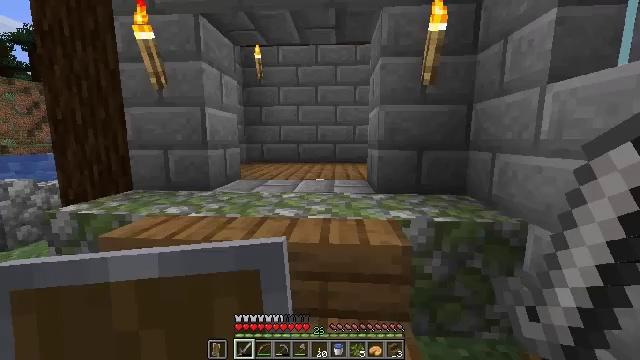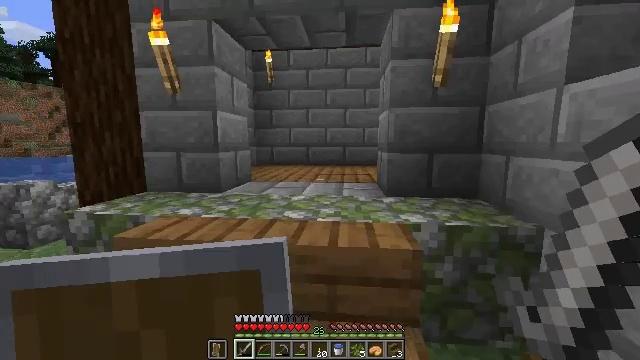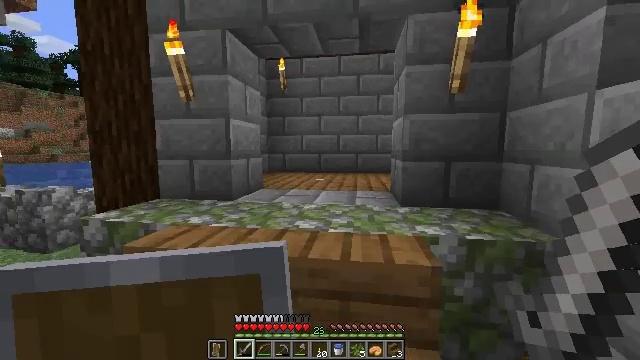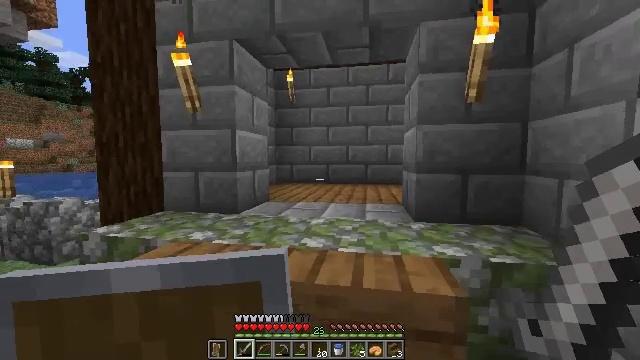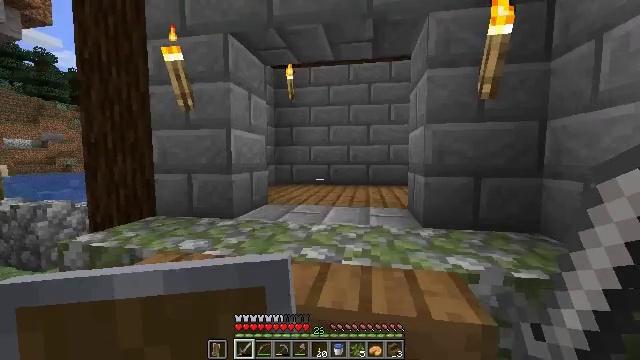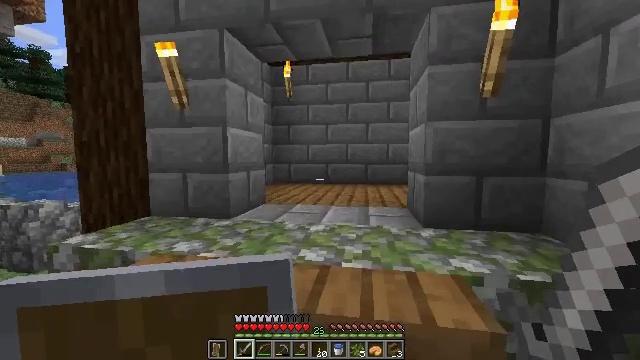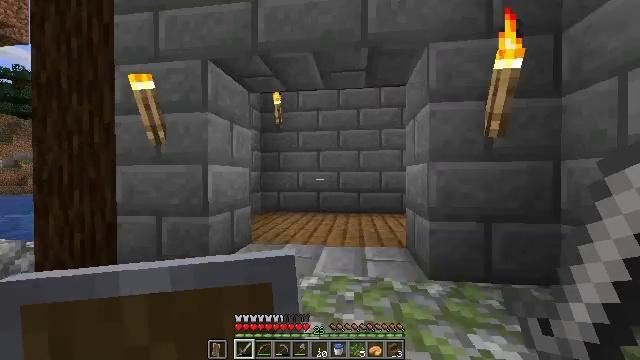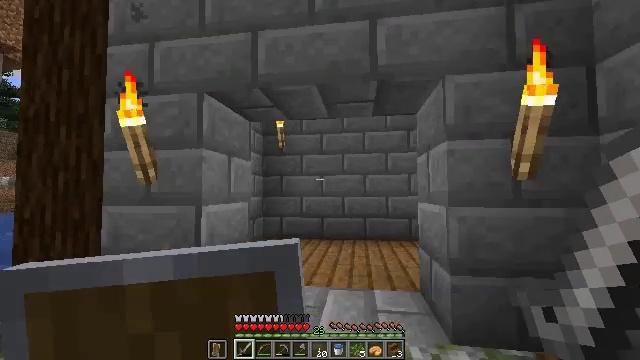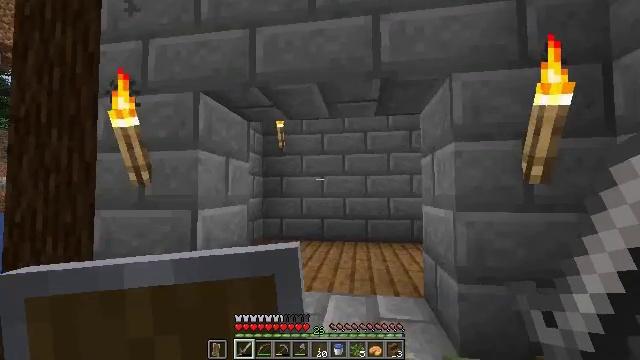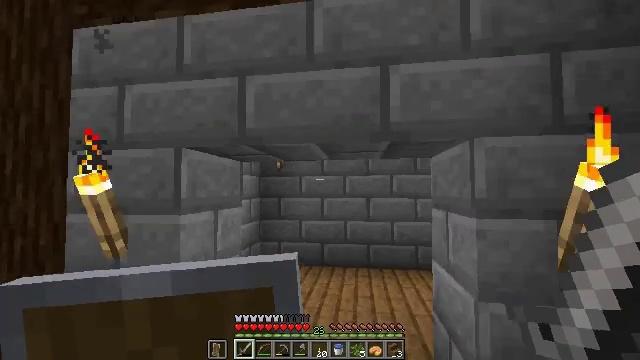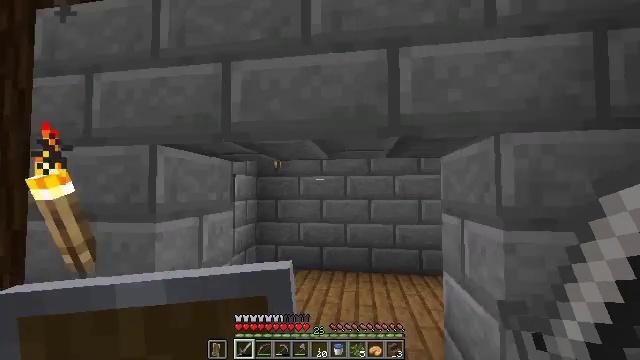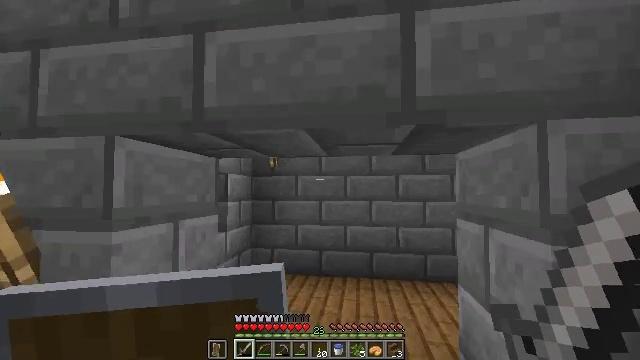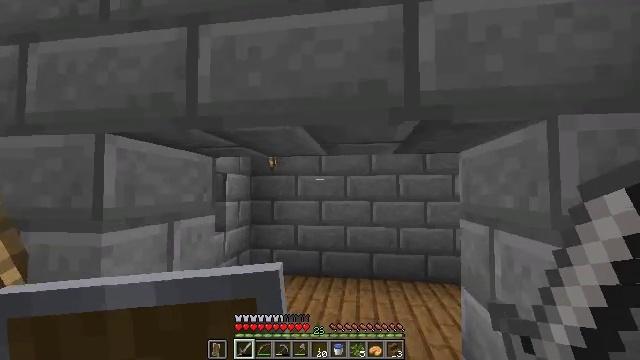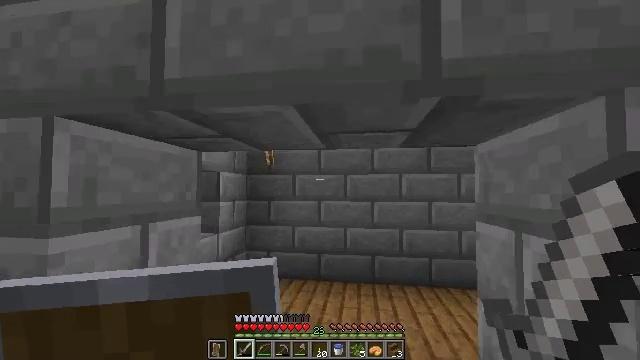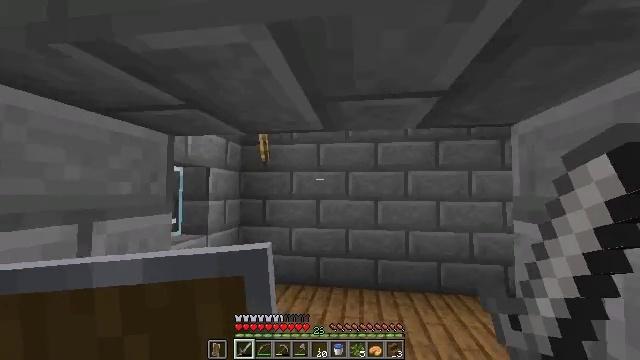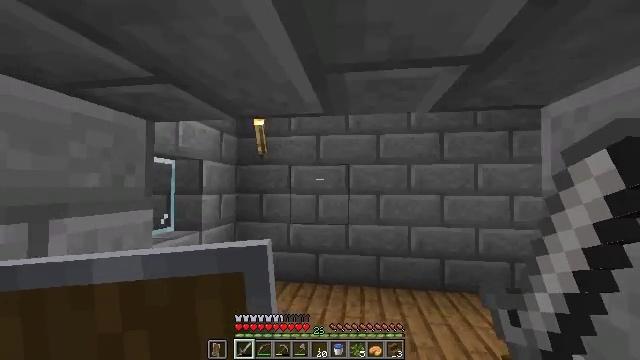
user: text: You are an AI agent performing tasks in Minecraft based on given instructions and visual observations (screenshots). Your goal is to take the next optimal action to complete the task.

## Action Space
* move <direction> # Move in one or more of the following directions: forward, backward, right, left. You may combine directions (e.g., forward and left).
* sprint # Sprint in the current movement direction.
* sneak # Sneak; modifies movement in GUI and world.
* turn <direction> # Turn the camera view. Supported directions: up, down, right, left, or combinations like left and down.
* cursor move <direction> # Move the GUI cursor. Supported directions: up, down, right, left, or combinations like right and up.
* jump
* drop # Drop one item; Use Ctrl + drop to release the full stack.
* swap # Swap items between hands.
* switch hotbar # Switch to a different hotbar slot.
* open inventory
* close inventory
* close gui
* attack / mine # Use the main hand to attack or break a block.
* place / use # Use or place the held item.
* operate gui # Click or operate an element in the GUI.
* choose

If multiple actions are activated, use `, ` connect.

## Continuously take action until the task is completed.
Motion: motion action
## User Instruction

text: Attack the birch planks to recycle them.
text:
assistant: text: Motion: turn left
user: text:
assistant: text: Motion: move forward, turn left and up
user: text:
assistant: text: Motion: move forward, turn left and up
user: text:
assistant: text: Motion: move forward
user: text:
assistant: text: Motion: move forward
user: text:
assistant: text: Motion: move forward, turn right and up
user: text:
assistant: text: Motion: move forward, turn up
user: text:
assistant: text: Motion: move forward
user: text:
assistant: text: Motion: move forward
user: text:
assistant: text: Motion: move forward
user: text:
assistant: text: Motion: move forward
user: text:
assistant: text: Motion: move forward
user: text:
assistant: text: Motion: move forward
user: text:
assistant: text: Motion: move forward
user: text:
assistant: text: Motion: move forward, turn down
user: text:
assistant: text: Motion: move forward
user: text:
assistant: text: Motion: move forward and move right
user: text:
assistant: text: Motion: move forward and move right
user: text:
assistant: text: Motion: move forward and move right, turn right and down
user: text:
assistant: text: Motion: move forward and move left, turn right and down
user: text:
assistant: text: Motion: move forward and move left, turn right
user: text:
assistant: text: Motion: move forward and move left, turn right
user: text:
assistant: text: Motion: move forward and move left, turn right
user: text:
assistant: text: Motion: move forward
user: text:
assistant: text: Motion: move forward
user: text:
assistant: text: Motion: move forward, turn right and up
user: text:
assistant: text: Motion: move forward, turn right and up
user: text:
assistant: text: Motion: move forward, turn right and up
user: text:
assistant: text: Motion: move forward, turn right
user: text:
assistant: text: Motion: move forward